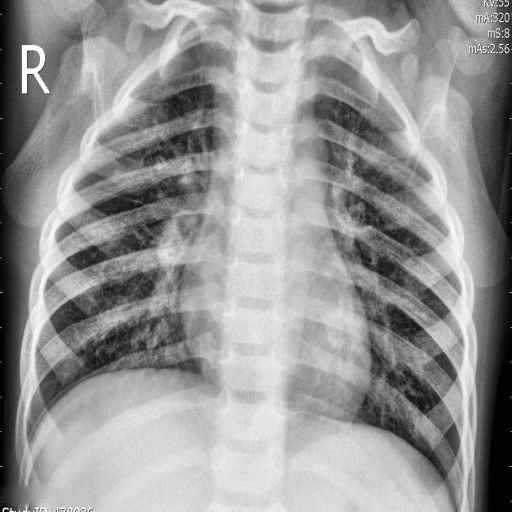
Finding: PNEUMONIA